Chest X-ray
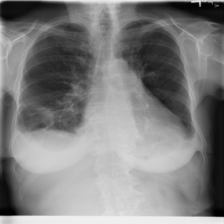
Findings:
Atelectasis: negative
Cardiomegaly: negative
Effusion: negative
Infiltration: negative
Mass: negative
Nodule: negative
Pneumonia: negative
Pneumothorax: negative
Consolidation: negative
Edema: negative
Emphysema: negative
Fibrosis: negative
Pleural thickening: negative
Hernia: negative